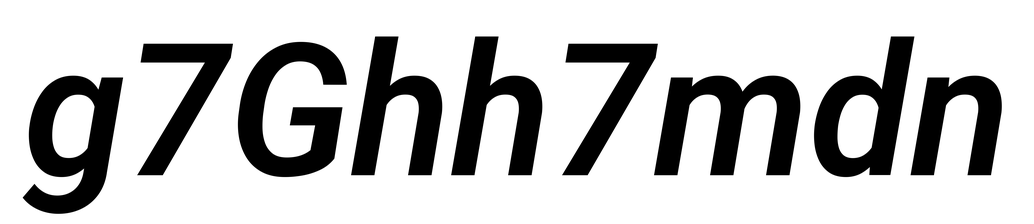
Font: Roboto-Italic_SemiBold_Italic